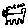
Label: cat